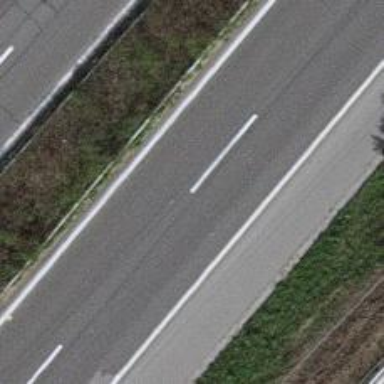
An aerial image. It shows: Motorway.